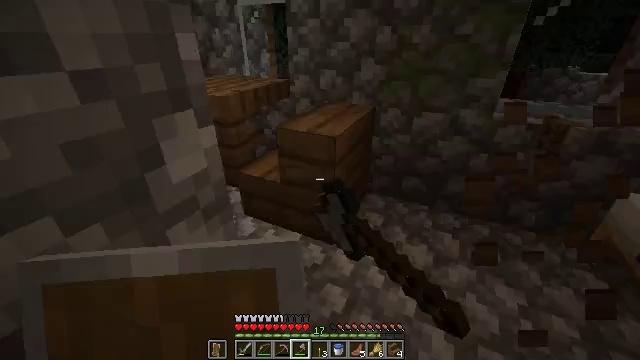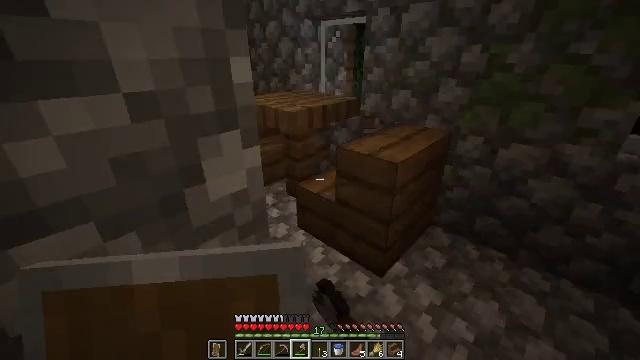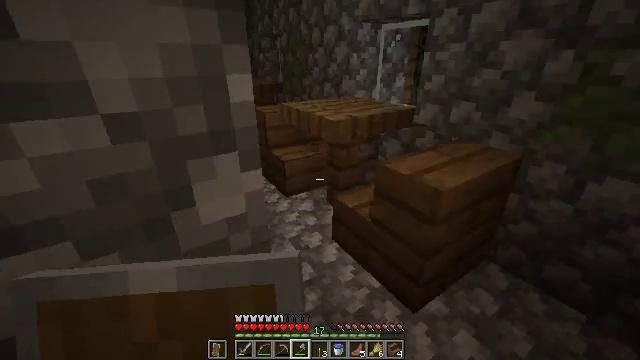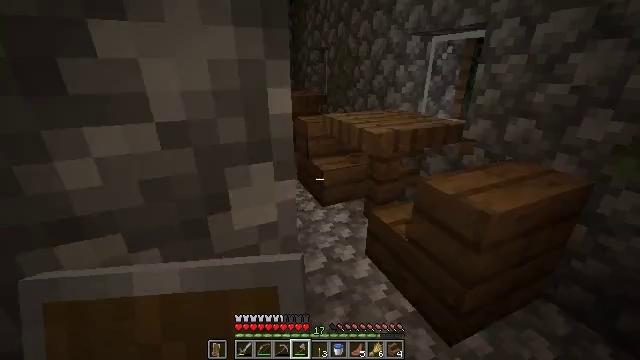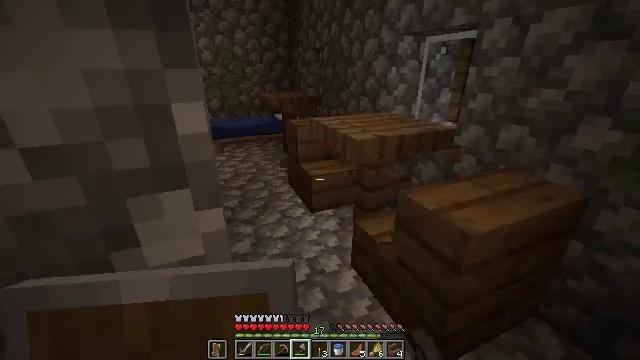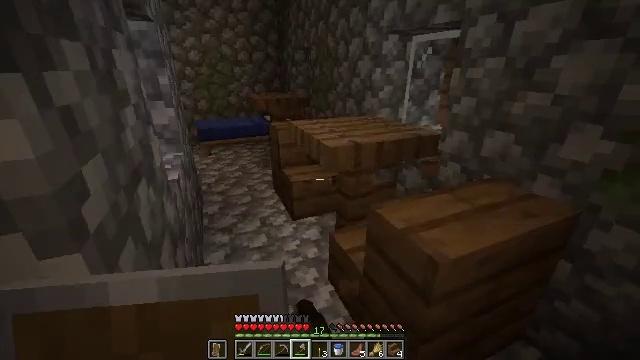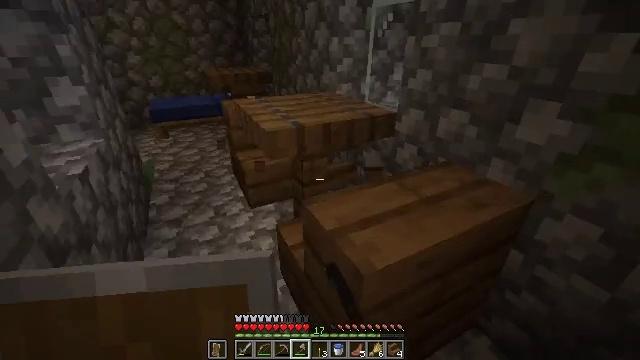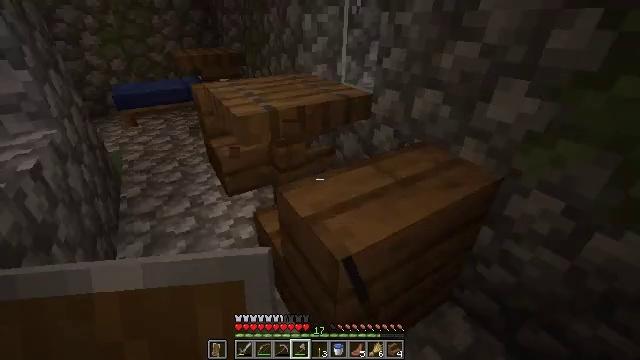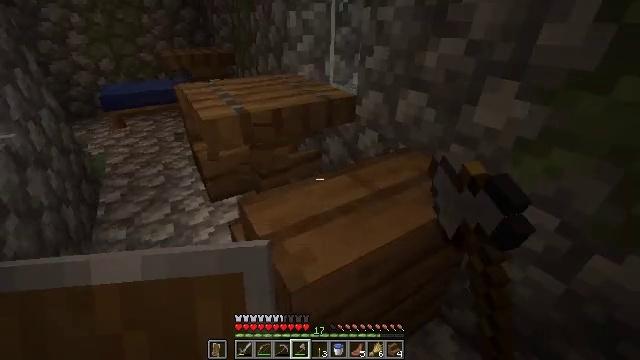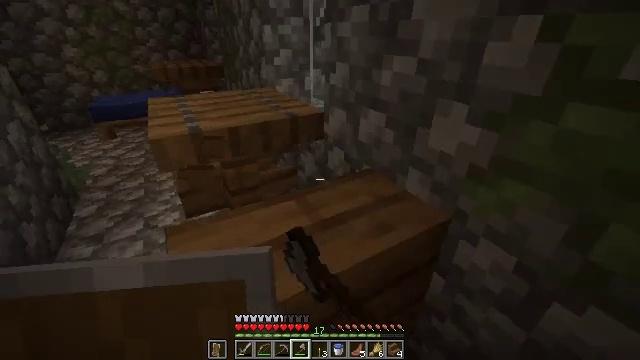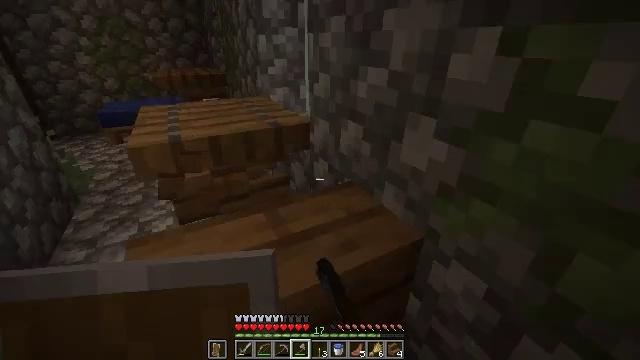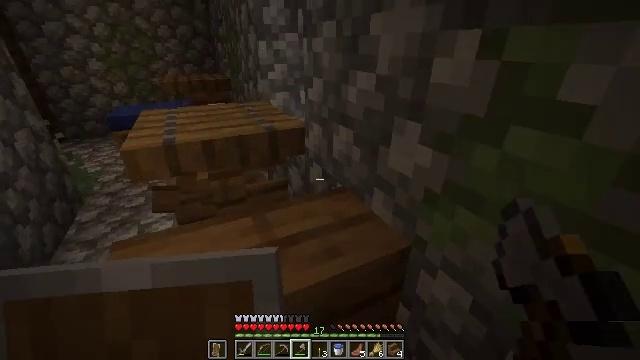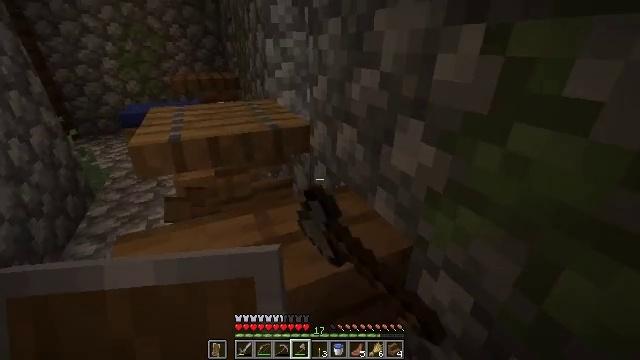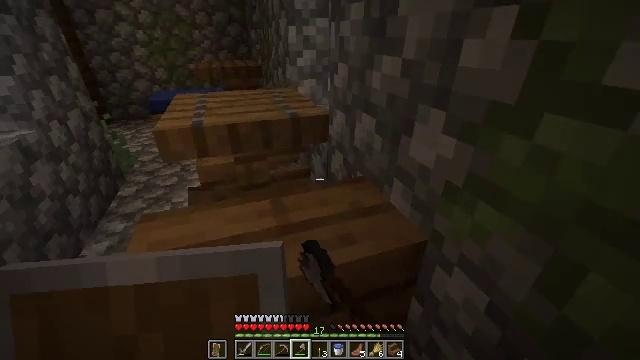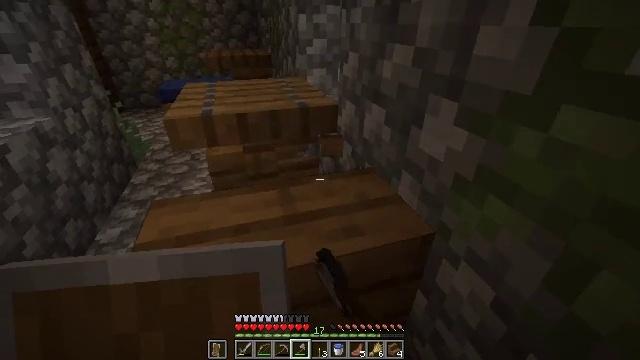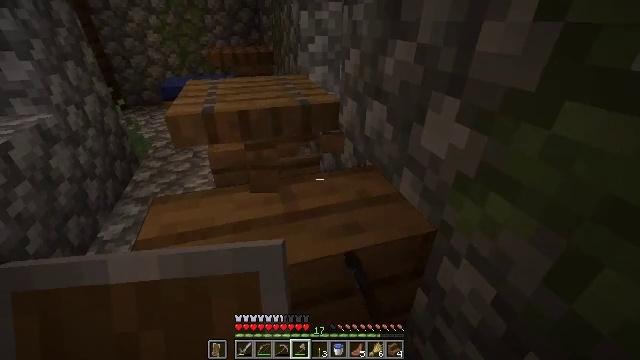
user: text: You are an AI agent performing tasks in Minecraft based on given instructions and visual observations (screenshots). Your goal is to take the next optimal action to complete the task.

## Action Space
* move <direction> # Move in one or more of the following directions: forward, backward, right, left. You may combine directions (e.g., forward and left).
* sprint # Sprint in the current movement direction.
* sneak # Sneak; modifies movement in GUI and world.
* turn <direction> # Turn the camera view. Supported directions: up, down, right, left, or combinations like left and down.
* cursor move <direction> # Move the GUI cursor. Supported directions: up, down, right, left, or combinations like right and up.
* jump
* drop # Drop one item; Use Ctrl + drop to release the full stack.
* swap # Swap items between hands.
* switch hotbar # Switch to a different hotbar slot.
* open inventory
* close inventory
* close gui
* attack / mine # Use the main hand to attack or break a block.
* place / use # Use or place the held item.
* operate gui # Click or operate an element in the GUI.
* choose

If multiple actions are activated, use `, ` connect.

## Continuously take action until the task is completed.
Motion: motion action
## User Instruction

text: Break the spruce stairs for wood.
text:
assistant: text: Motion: move forward and move right, turn left and up, attack / mine
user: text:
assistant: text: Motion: move forward and move right, turn left, attack / mine
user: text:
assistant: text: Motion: move forward and move right, turn left and up, attack / mine
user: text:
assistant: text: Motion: move forward and move right, attack / mine
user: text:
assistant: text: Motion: move forward and move right, attack / mine
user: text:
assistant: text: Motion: move forward and move right, turn right and down, attack / mine
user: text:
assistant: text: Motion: move forward and move right, turn right and down, attack / mine
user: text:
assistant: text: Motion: move right, attack / mine
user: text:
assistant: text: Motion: move right, turn left and up, attack / mine
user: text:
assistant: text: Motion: turn left and up, attack / mine
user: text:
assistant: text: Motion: turn left and up, attack / mine
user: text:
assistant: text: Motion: turn left, attack / mine
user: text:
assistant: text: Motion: turn left and down, attack / mine
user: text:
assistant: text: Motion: turn left and down, attack / mine
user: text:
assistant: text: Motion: attack / mine
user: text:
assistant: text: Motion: attack / mine
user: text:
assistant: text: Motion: attack / mine
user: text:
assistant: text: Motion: attack / mine
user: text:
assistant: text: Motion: attack / mine
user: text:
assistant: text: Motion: attack / mine
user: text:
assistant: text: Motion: attack / mine
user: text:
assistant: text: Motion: turn right, attack / mine
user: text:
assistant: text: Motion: turn down, attack / mine
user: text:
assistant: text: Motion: attack / mine
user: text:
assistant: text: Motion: attack / mine
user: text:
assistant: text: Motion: turn up, attack / mine
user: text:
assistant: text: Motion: attack / mine
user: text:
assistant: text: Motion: turn up, attack / mine
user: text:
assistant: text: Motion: attack / mine
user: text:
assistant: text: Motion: attack / mine